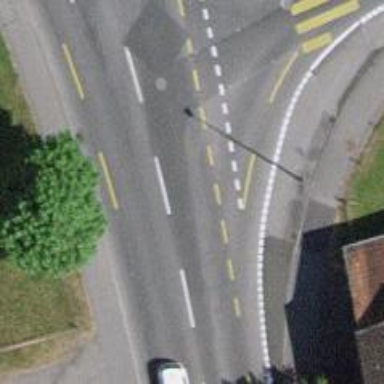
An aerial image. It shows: Tertiary road with asphalt surface. There is separate cycle lane and sidewalks on both sides of the road.